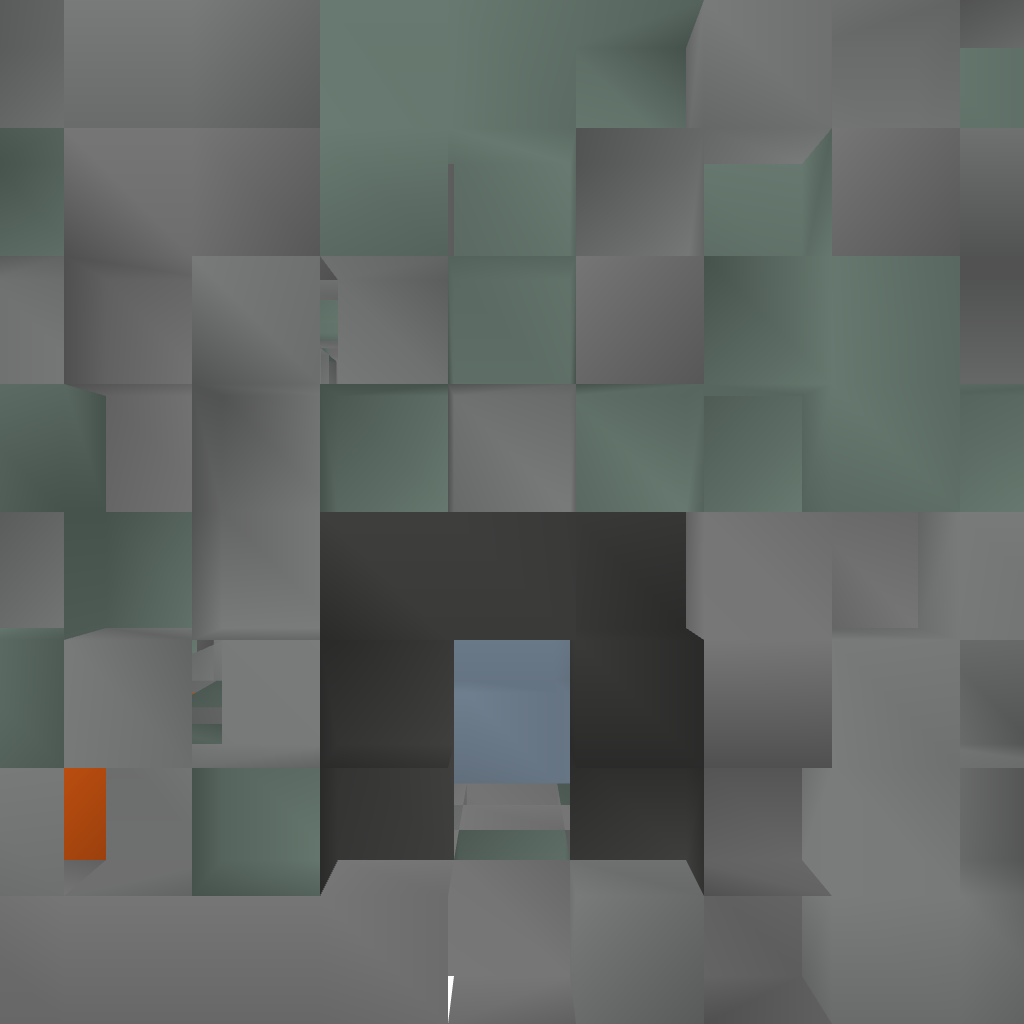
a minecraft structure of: The End Portal Room